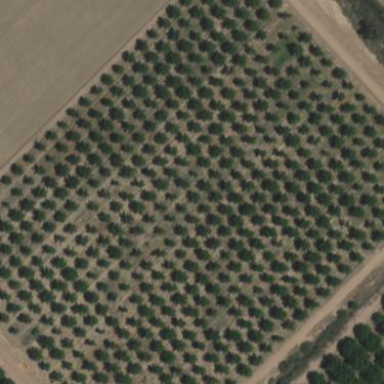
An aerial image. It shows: Orchard.